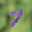
Label: 7